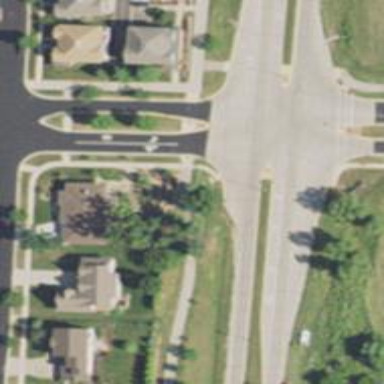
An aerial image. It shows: Asphalt path with crossing.